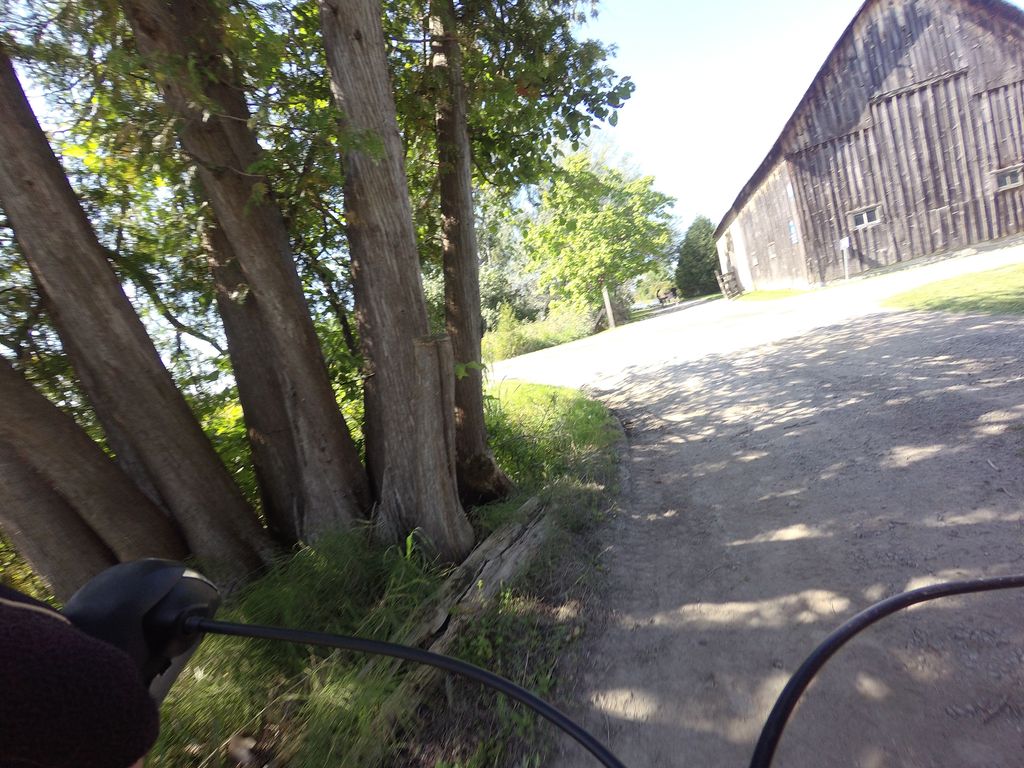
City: ottawa-gatineau